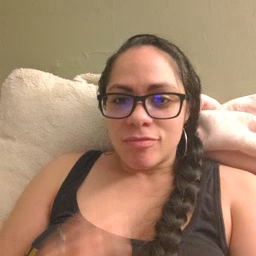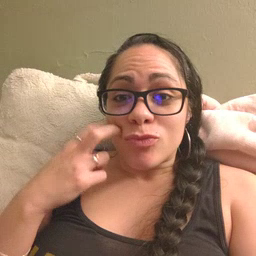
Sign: gum